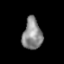
Tissue: lung
Cell type: Endothelial cells
Senescence score: 0.2144
Nuclear area (px): 593
Mean DAPI intensity: 137.474